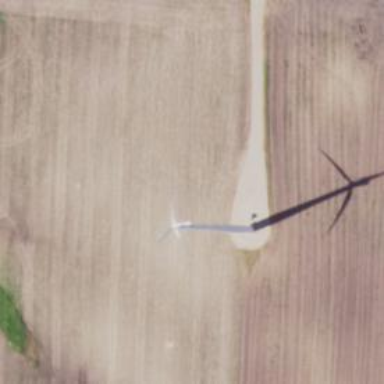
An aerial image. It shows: Horizontal axis wind turbine generating power from wind energy.